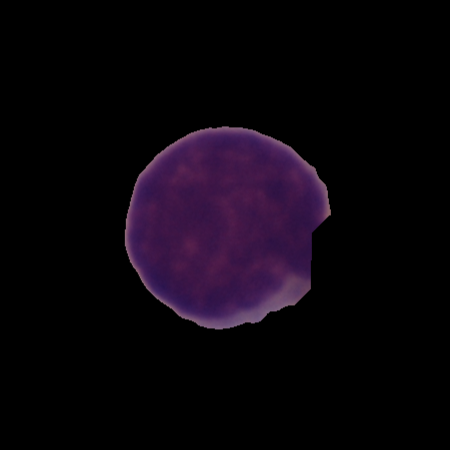
Label: cancer